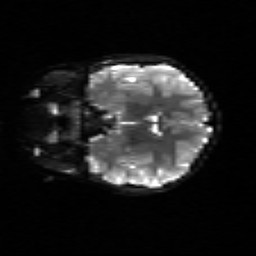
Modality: sbref
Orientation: coronal
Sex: female
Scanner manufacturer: siemens
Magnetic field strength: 3 T
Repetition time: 5 s
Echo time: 0.071 s